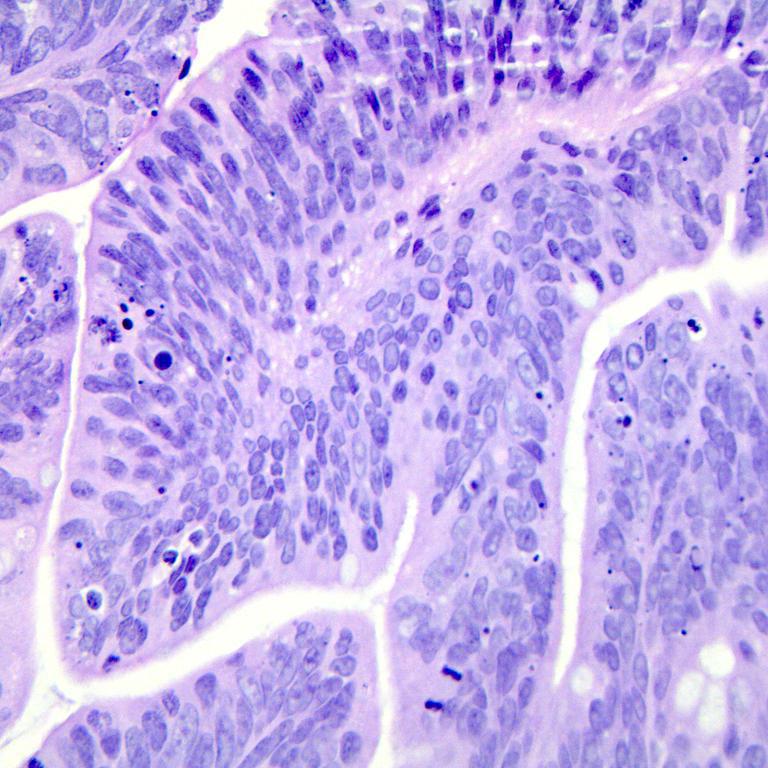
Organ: colon
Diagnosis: adenocarcinomas